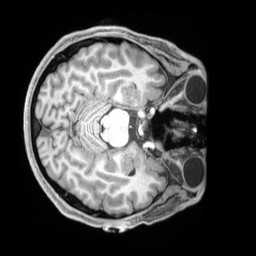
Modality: T1w
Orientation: axial
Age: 32
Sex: male
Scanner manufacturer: siemens
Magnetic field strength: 3 T
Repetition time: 2.2 s
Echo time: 0.00218 s